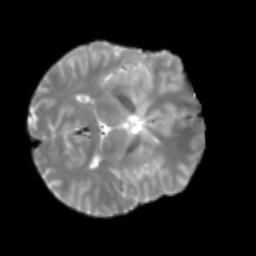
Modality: T2w
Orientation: axial
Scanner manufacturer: siemens
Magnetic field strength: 3 T
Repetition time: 4 s
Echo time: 0.0594 s